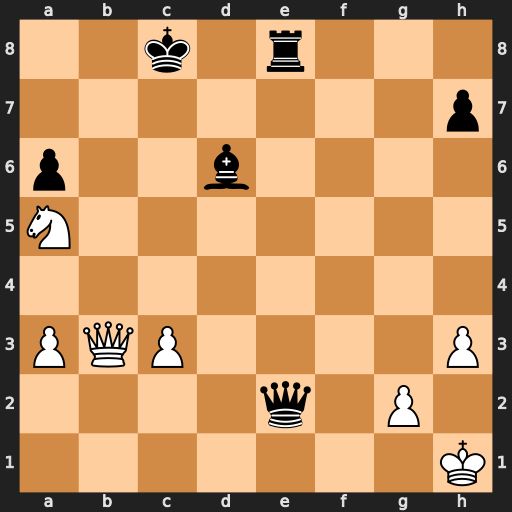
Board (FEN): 2k1r3/7p/p2b4/N7/8/PQP4P/4q1P1/7K
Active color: w
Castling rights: -
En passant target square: -
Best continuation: Qb7+ Kd8 Nc6#